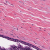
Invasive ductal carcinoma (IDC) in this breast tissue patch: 0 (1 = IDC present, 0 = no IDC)